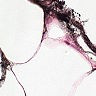
Metastatic tissue present: no